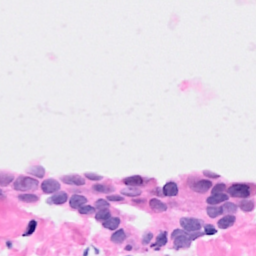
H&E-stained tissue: Breast